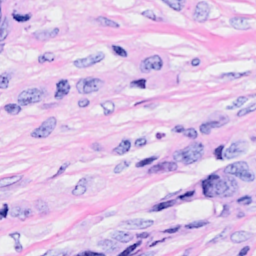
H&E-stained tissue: Breast